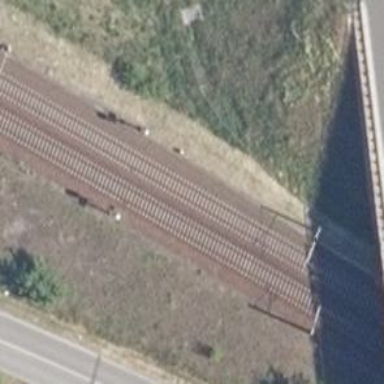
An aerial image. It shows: Railway signal.